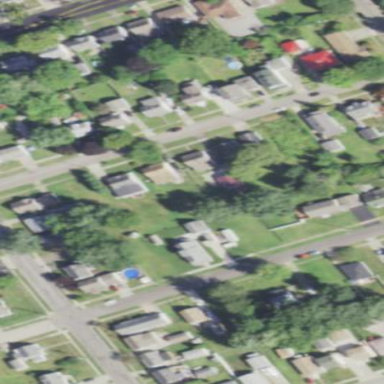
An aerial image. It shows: Neighborhood.